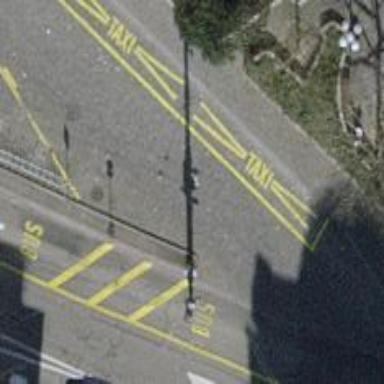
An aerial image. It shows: Taxi stand.